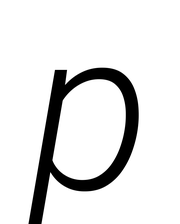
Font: Roboto-Italic_Light_Italic